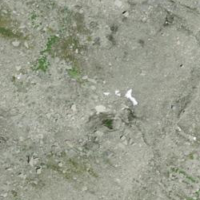
EUNIS habitat code: 48
Species observed at this site:
Silene acaulis